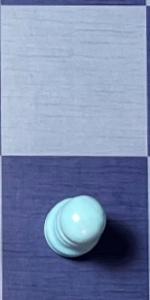
Label: Pawn_White